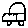
Label: car